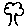
Label: tree